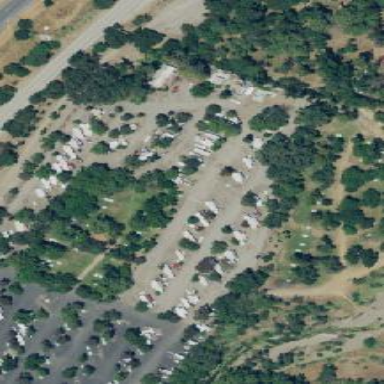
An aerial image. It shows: Caravan site for tourism.